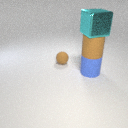
large blue rubber cylinder below large cyan metal cube